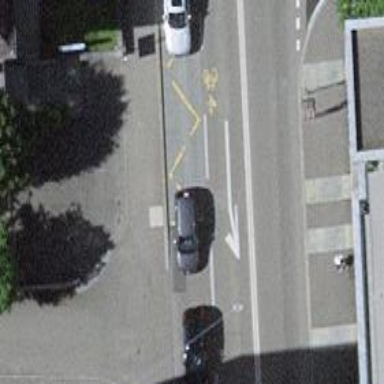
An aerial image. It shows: Bus stop with platform for public transport.